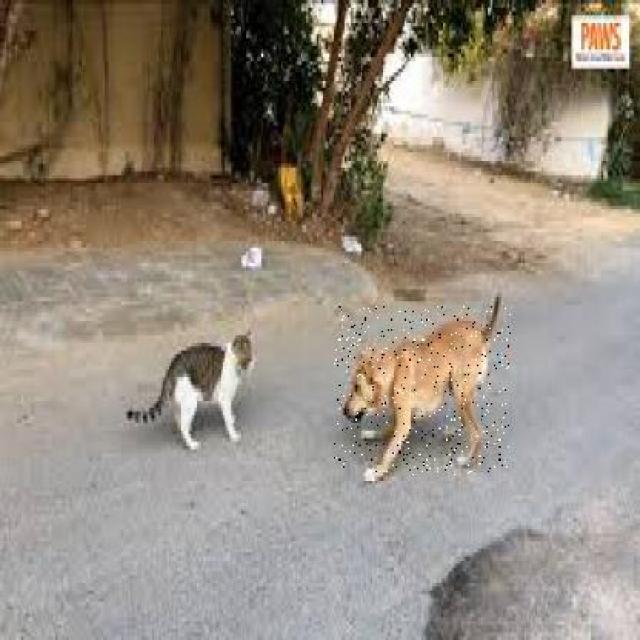
Healthy canine skin — no visible lesions, inflammation, or abnormalities. The skin and coat appear normal.